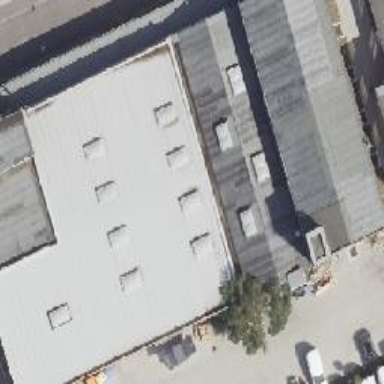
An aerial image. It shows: Industrial building.